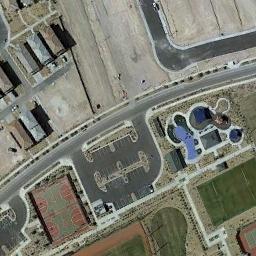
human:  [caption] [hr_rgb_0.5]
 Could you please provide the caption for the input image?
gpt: Two basketball courts next to a parking lot while some houses and a park beside .

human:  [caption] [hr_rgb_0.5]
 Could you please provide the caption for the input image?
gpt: There is a white basketball court on the left of the playground .

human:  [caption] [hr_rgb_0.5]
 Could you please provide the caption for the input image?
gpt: There are two basketball courts on the open place next to some buildings .

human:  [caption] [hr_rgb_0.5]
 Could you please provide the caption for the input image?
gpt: The basketball court on the concrete floor is between the buildings and the lawn .

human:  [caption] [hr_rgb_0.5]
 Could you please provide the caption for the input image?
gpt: The parking lot is next to the basketball court .